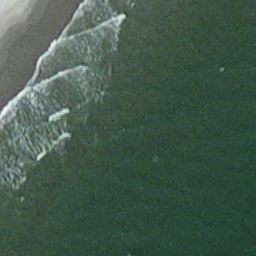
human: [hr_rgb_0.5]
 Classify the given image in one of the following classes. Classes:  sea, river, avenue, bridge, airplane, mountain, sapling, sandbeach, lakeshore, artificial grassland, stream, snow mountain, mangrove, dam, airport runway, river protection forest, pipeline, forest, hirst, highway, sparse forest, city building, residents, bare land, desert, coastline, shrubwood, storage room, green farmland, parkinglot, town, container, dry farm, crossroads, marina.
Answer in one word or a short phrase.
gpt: coastline